Field crop: tomato
Growth stage: 1
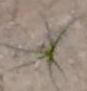
Species: cyperus